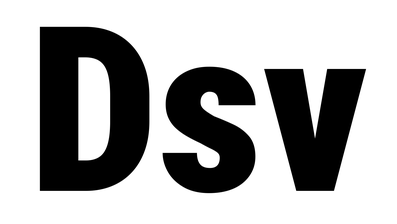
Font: Roboto_Condensed_Black